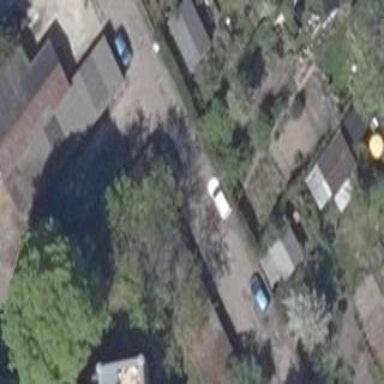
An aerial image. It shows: Gabled garage with Eternit roof.